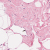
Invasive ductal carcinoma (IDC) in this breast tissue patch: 0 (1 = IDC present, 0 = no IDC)